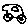
Label: car